Interaction volume radius: 5 \u00c5
Interaction volume height: 20 \u00c5
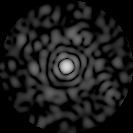
Disorder parameter: 0.8328